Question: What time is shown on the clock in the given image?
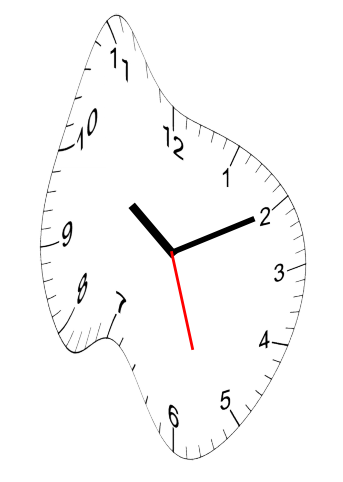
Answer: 10:10:27